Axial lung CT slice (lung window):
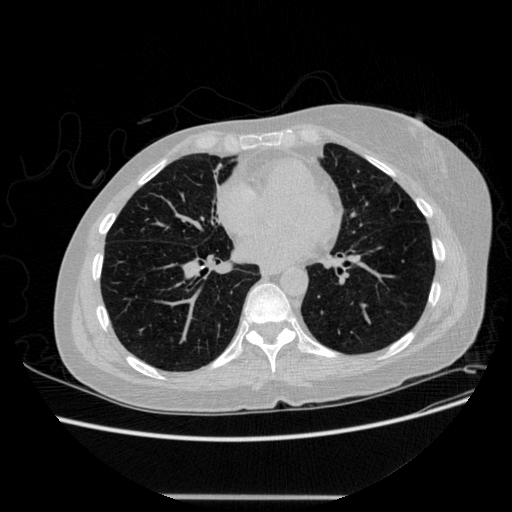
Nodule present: no